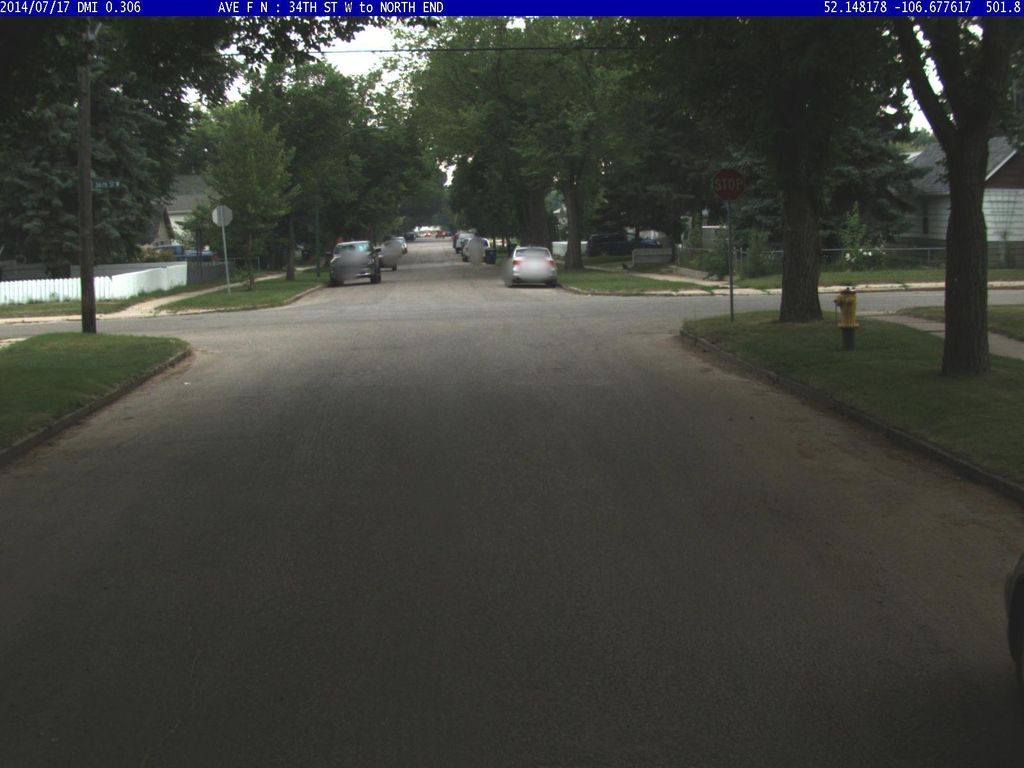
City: saskatoon